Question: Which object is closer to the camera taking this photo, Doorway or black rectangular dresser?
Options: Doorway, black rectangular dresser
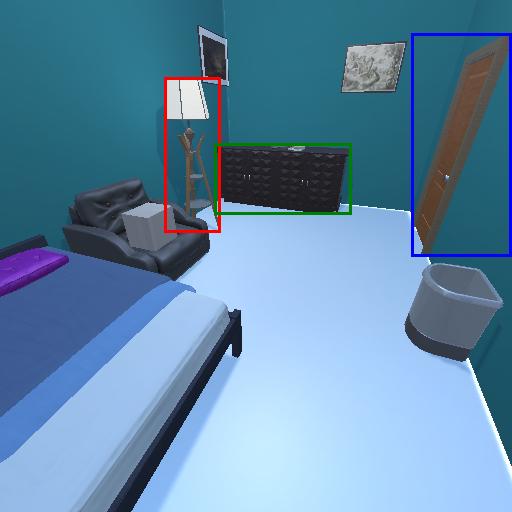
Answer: Doorway